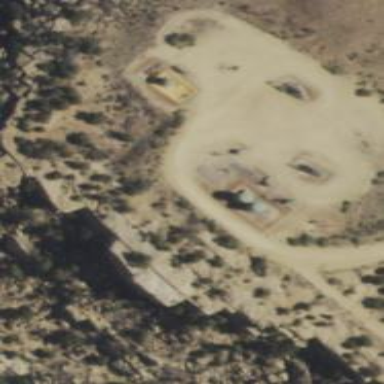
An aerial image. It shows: Storage tank with man-made structure.